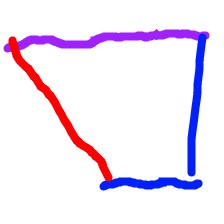
Shape: trapezoid